Question: So, i have an .xlam AddIn with several UDFs in it. As a workaround to a well known <URL> I am importing my UDF to a current Workbook so the UDFs could be called from the Workbook, not from the AddIn using the following code:
'''
Sub CopyOneModule()
Dim FName As String
On Error GoTo errhandler
With ThisWorkbook
FName = .Path & "\code.txt"
.VBProject.VBComponents("HMFunctions").Export FName
End With
ActiveWorkbook.VBProject.VBComponents.Import FName
MsgBox ("Functions successfully imported")
errhandler:
If Err.Number <> 0 Then
Select Case Err.Number
Case Is = 0:
Case Is = 1004:
MsgBox "Please allow access to Object Model and try again.", vbCritical, "No Access granted"
End Select
End If
'''
It seems to be working fine. So, my (probably dumb) question is: Is there a way to make workbook with imported UDFs "unsee" the same module stored in the AddIn? It's needed to avoid the following situation which may be very confusing:

Thank you in advance.
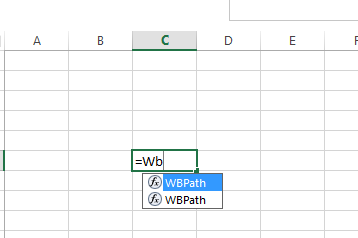
Answer: Removing the Private labels from temporary text file, as suggested by <URL> worked like a charm. Question closed. Here is the final code I am using for import:
'''
Sub CopyOneModule()
Dim FName As String
Dim FileContent As String
Dim TextFile As Integer
Dim ws As Workbook
Set ws = ActiveWorkbook
On Error GoTo errhandler
With ThisWorkbook
FName = .Path & "\code.txt"
.VBProject.VBComponents("HMFunctions").Export FName
End With
TextFile = FreeFile
Open FName For Input As TextFile
FileContent = Input(LOF(TextFile), TextFile)
Close TextFile
FileContent = Replace(FileContent, "Private", "")
TextFile = FreeFile
Open FName For Output As TextFile
Print #TextFile, FileContent
Close TextFile
ws.VBProject.VBComponents.Import FName
MsgBox ("Functions successfully imported")
errhandler:
If Err.Number <> 0 Then
Select Case Err.Number
Case Is = 0:
Case Is = 1004:
MsgBox "Please allow access to Object Model and try again.", vbCritical, "No Access granted"
End Select
End If
End Sub
'''